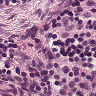
Metastatic tissue present: no